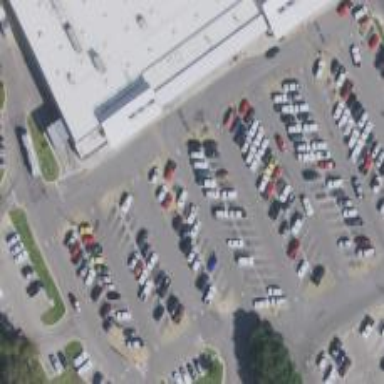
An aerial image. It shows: Parking space is available.